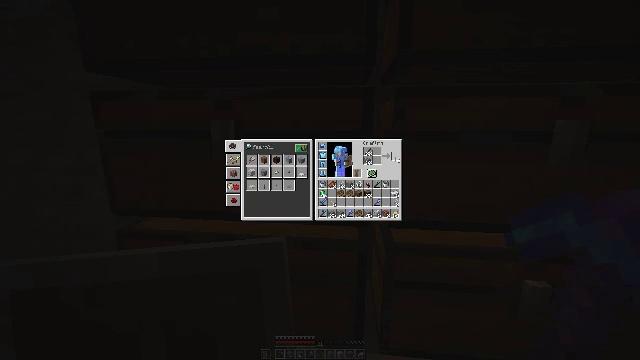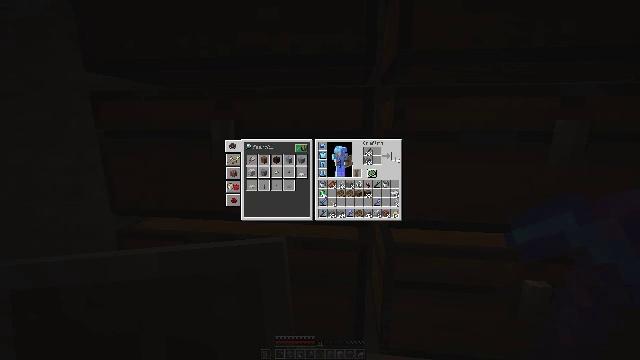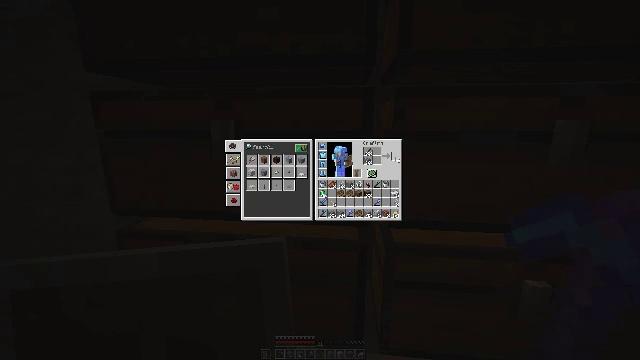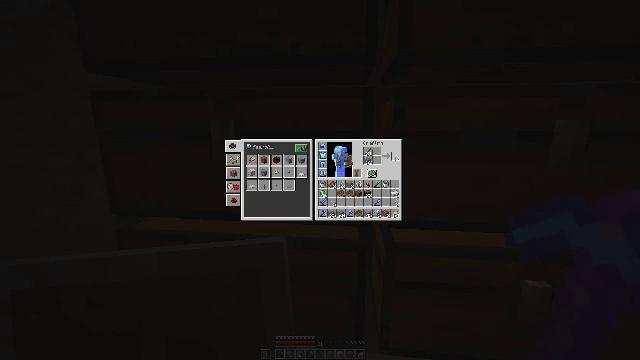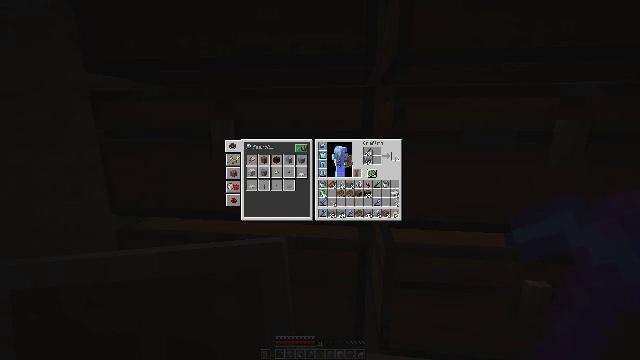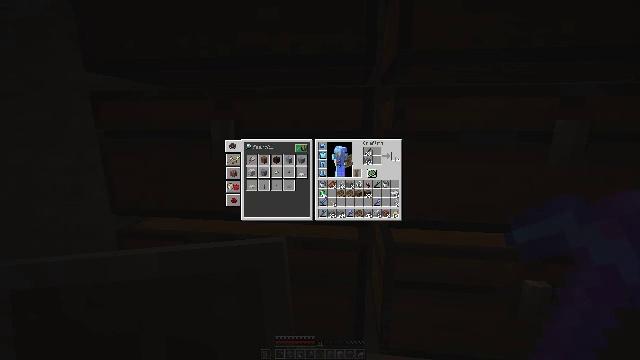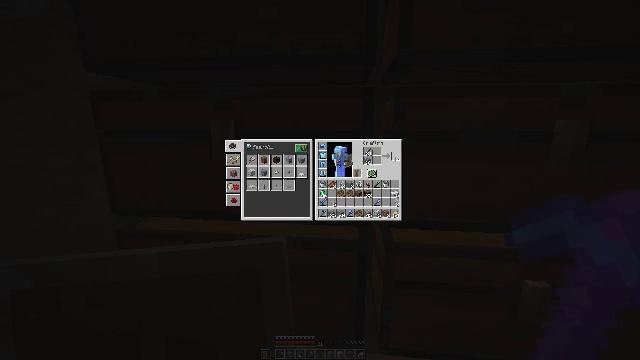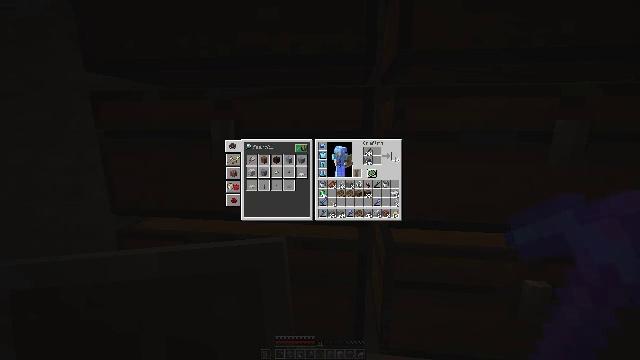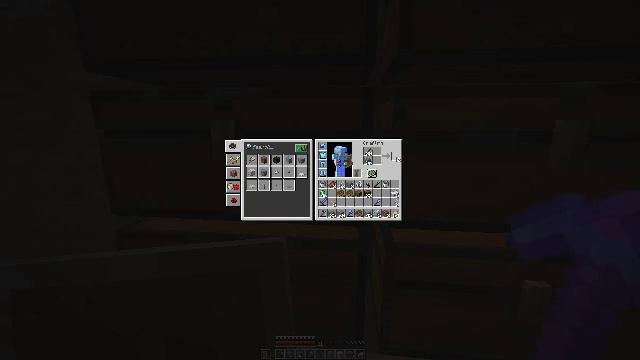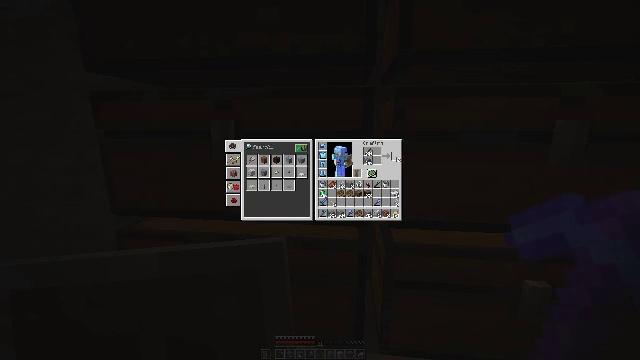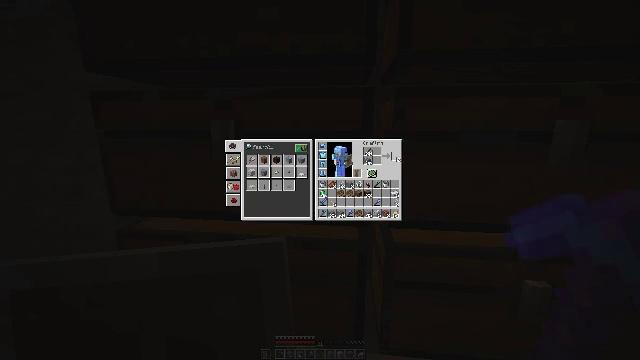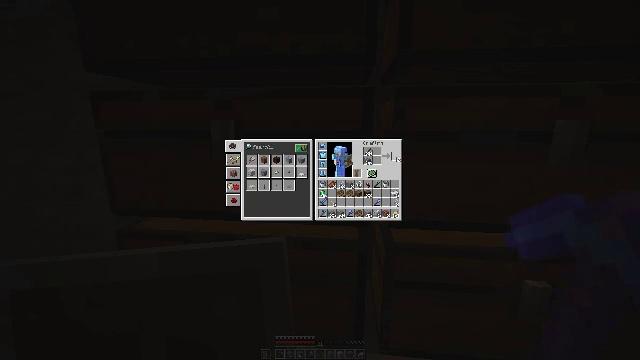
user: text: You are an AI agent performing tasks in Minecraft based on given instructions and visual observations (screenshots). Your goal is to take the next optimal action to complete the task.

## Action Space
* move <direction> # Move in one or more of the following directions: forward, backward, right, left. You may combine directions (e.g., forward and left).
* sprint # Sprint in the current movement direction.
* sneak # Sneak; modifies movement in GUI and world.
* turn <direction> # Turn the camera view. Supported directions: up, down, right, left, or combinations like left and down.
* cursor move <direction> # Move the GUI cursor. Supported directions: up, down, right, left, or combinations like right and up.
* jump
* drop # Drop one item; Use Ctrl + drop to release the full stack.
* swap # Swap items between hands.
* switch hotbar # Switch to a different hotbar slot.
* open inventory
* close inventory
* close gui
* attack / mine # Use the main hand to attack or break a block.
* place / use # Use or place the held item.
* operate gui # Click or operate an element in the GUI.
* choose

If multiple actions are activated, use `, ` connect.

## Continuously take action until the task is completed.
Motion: motion action
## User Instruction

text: Crafting a lever needs the proper materials.
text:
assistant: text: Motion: attack / mine
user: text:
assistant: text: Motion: attack / mine
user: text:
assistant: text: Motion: no_op
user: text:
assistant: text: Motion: attack / mine
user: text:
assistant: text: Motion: attack / mine
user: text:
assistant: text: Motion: attack / mine
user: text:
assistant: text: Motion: no_op
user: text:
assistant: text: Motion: no_op
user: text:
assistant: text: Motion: no_op
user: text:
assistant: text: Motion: no_op
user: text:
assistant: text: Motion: no_op
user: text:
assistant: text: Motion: no_op